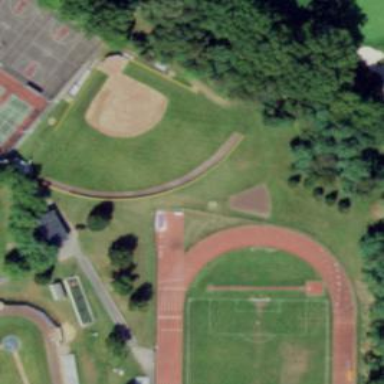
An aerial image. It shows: Baseball pitch for leisure and sports activities.